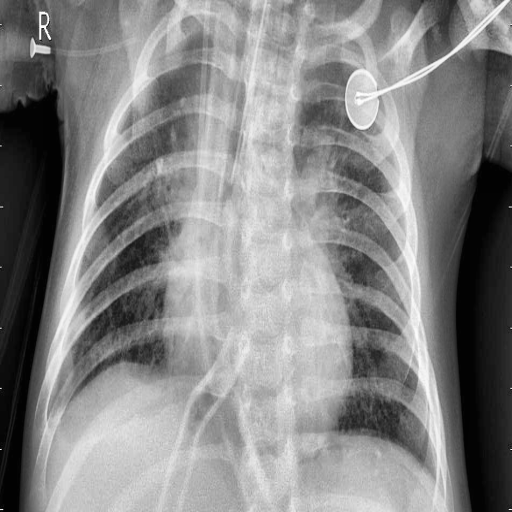
Finding: PNEUMONIA